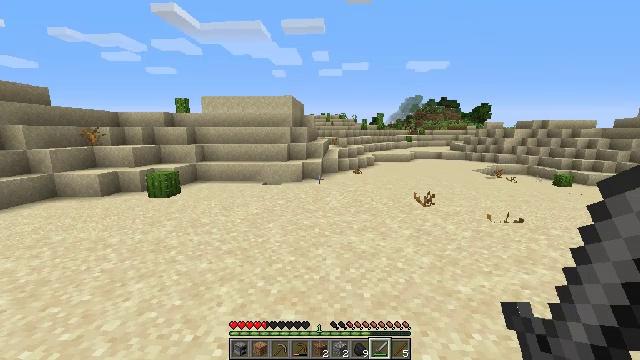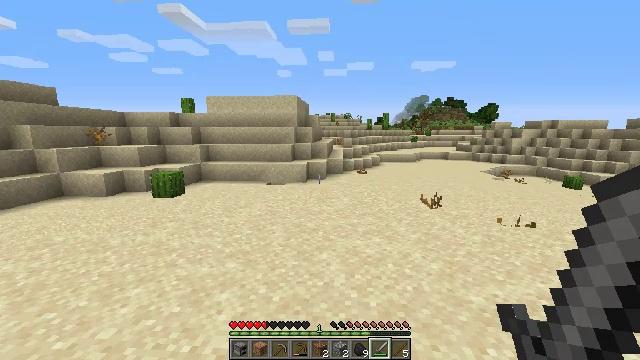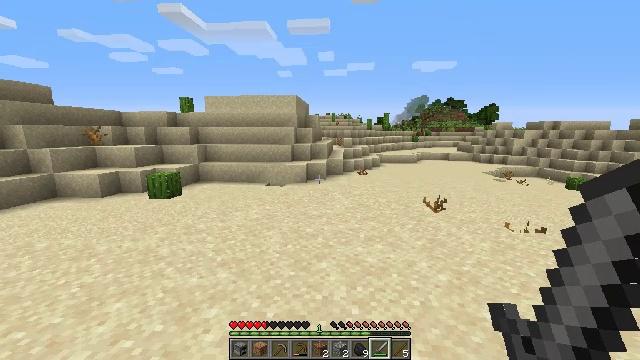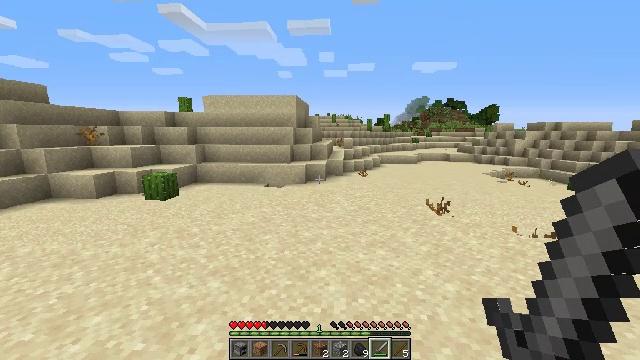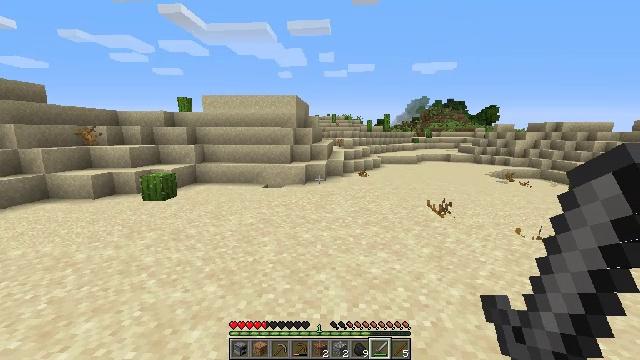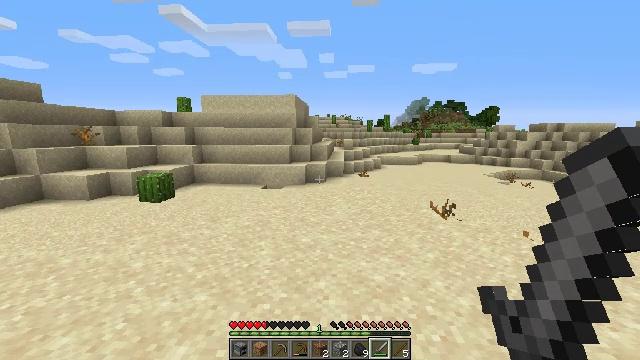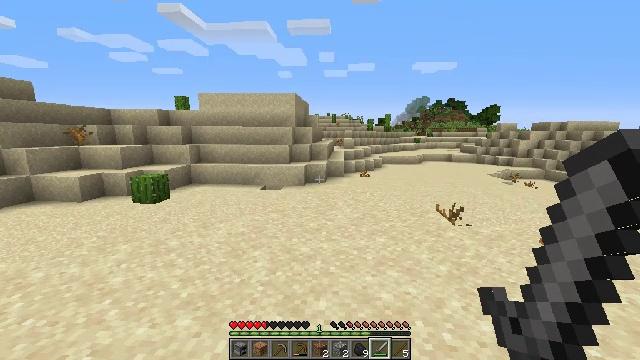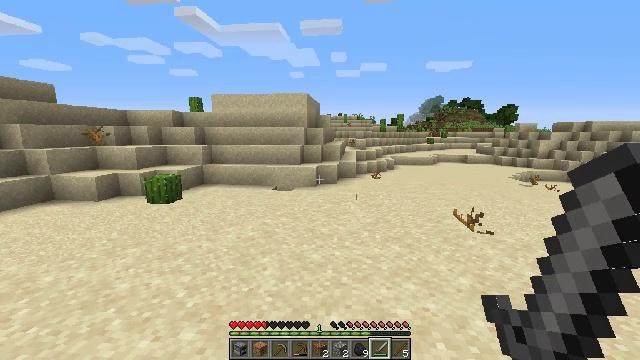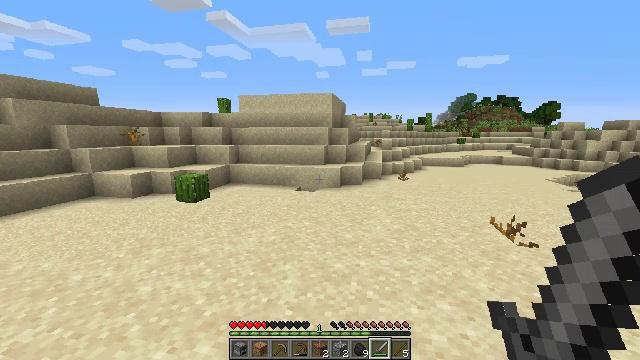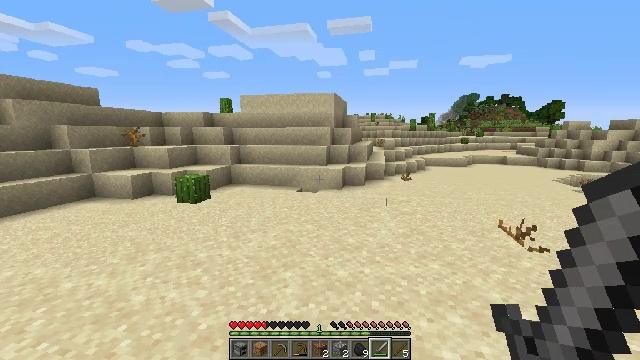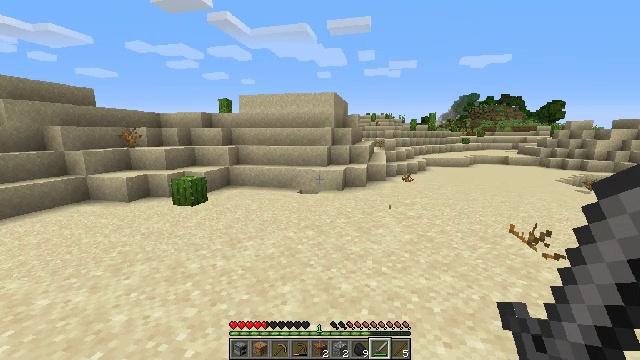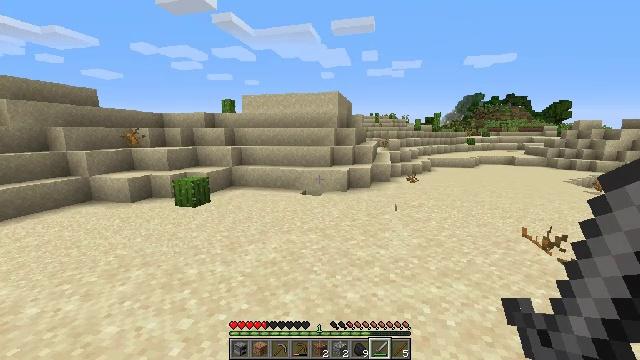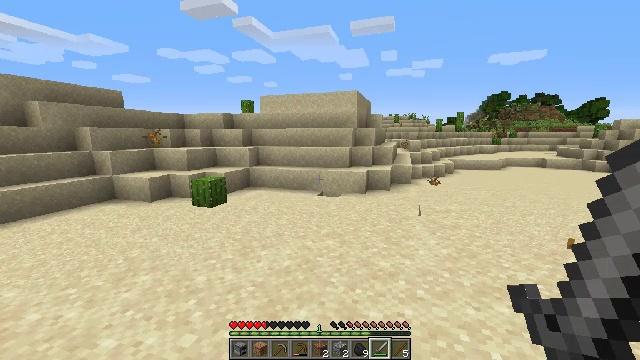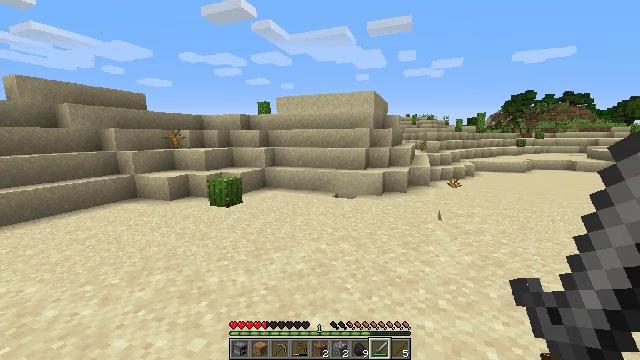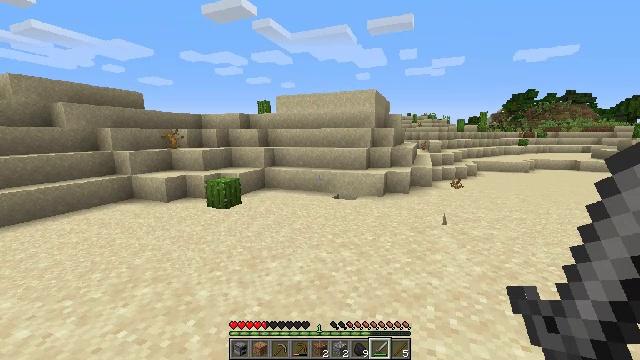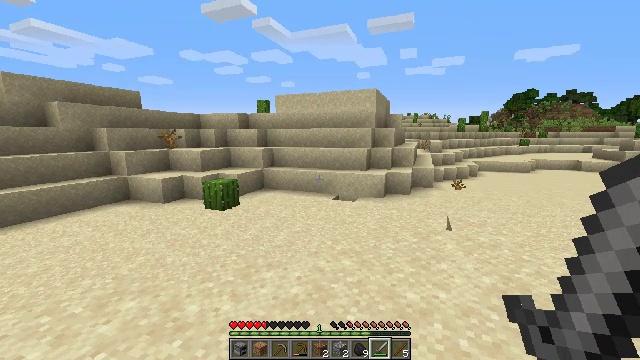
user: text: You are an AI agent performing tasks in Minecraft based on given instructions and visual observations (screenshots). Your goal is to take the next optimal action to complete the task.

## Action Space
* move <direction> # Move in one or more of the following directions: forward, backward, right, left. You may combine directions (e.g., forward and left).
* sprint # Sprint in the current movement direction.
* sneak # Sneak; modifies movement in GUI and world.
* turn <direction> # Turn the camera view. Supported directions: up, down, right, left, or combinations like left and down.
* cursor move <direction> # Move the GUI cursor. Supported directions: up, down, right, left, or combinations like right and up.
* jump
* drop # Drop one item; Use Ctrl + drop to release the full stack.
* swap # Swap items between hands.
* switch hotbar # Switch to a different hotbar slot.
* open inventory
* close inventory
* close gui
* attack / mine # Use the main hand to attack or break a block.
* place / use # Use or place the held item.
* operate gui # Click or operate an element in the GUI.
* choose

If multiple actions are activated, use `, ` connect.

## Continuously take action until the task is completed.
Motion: motion action
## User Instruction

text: Break the cactus block.
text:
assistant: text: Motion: move forward, turn left
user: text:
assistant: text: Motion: move forward
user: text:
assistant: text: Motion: move forward
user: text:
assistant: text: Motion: move forward
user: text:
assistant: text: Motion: move forward
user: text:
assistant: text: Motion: move forward
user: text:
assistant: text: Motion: move forward, turn left
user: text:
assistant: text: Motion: move forward, turn left
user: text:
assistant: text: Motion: move forward
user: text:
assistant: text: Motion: move forward
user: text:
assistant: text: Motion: move forward
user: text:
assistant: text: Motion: move forward, turn left
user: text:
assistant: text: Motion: move forward, turn left
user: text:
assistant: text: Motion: move forward
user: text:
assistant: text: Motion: move forward
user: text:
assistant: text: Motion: move forward
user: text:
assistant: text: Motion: move forward, turn left
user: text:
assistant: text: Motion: move forward, turn left
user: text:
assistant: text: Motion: move forward, turn left
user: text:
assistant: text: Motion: move forward, turn left
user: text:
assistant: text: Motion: move forward, turn left and down
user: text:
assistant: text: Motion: move forward, turn left and down
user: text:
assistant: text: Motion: move forward
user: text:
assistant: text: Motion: move forward, turn right and down
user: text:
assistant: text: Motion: move forward, turn right and down
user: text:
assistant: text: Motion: move forward, turn right and down
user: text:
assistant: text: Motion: move forward
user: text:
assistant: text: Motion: move forward
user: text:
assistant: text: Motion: move forward
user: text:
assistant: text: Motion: move forward